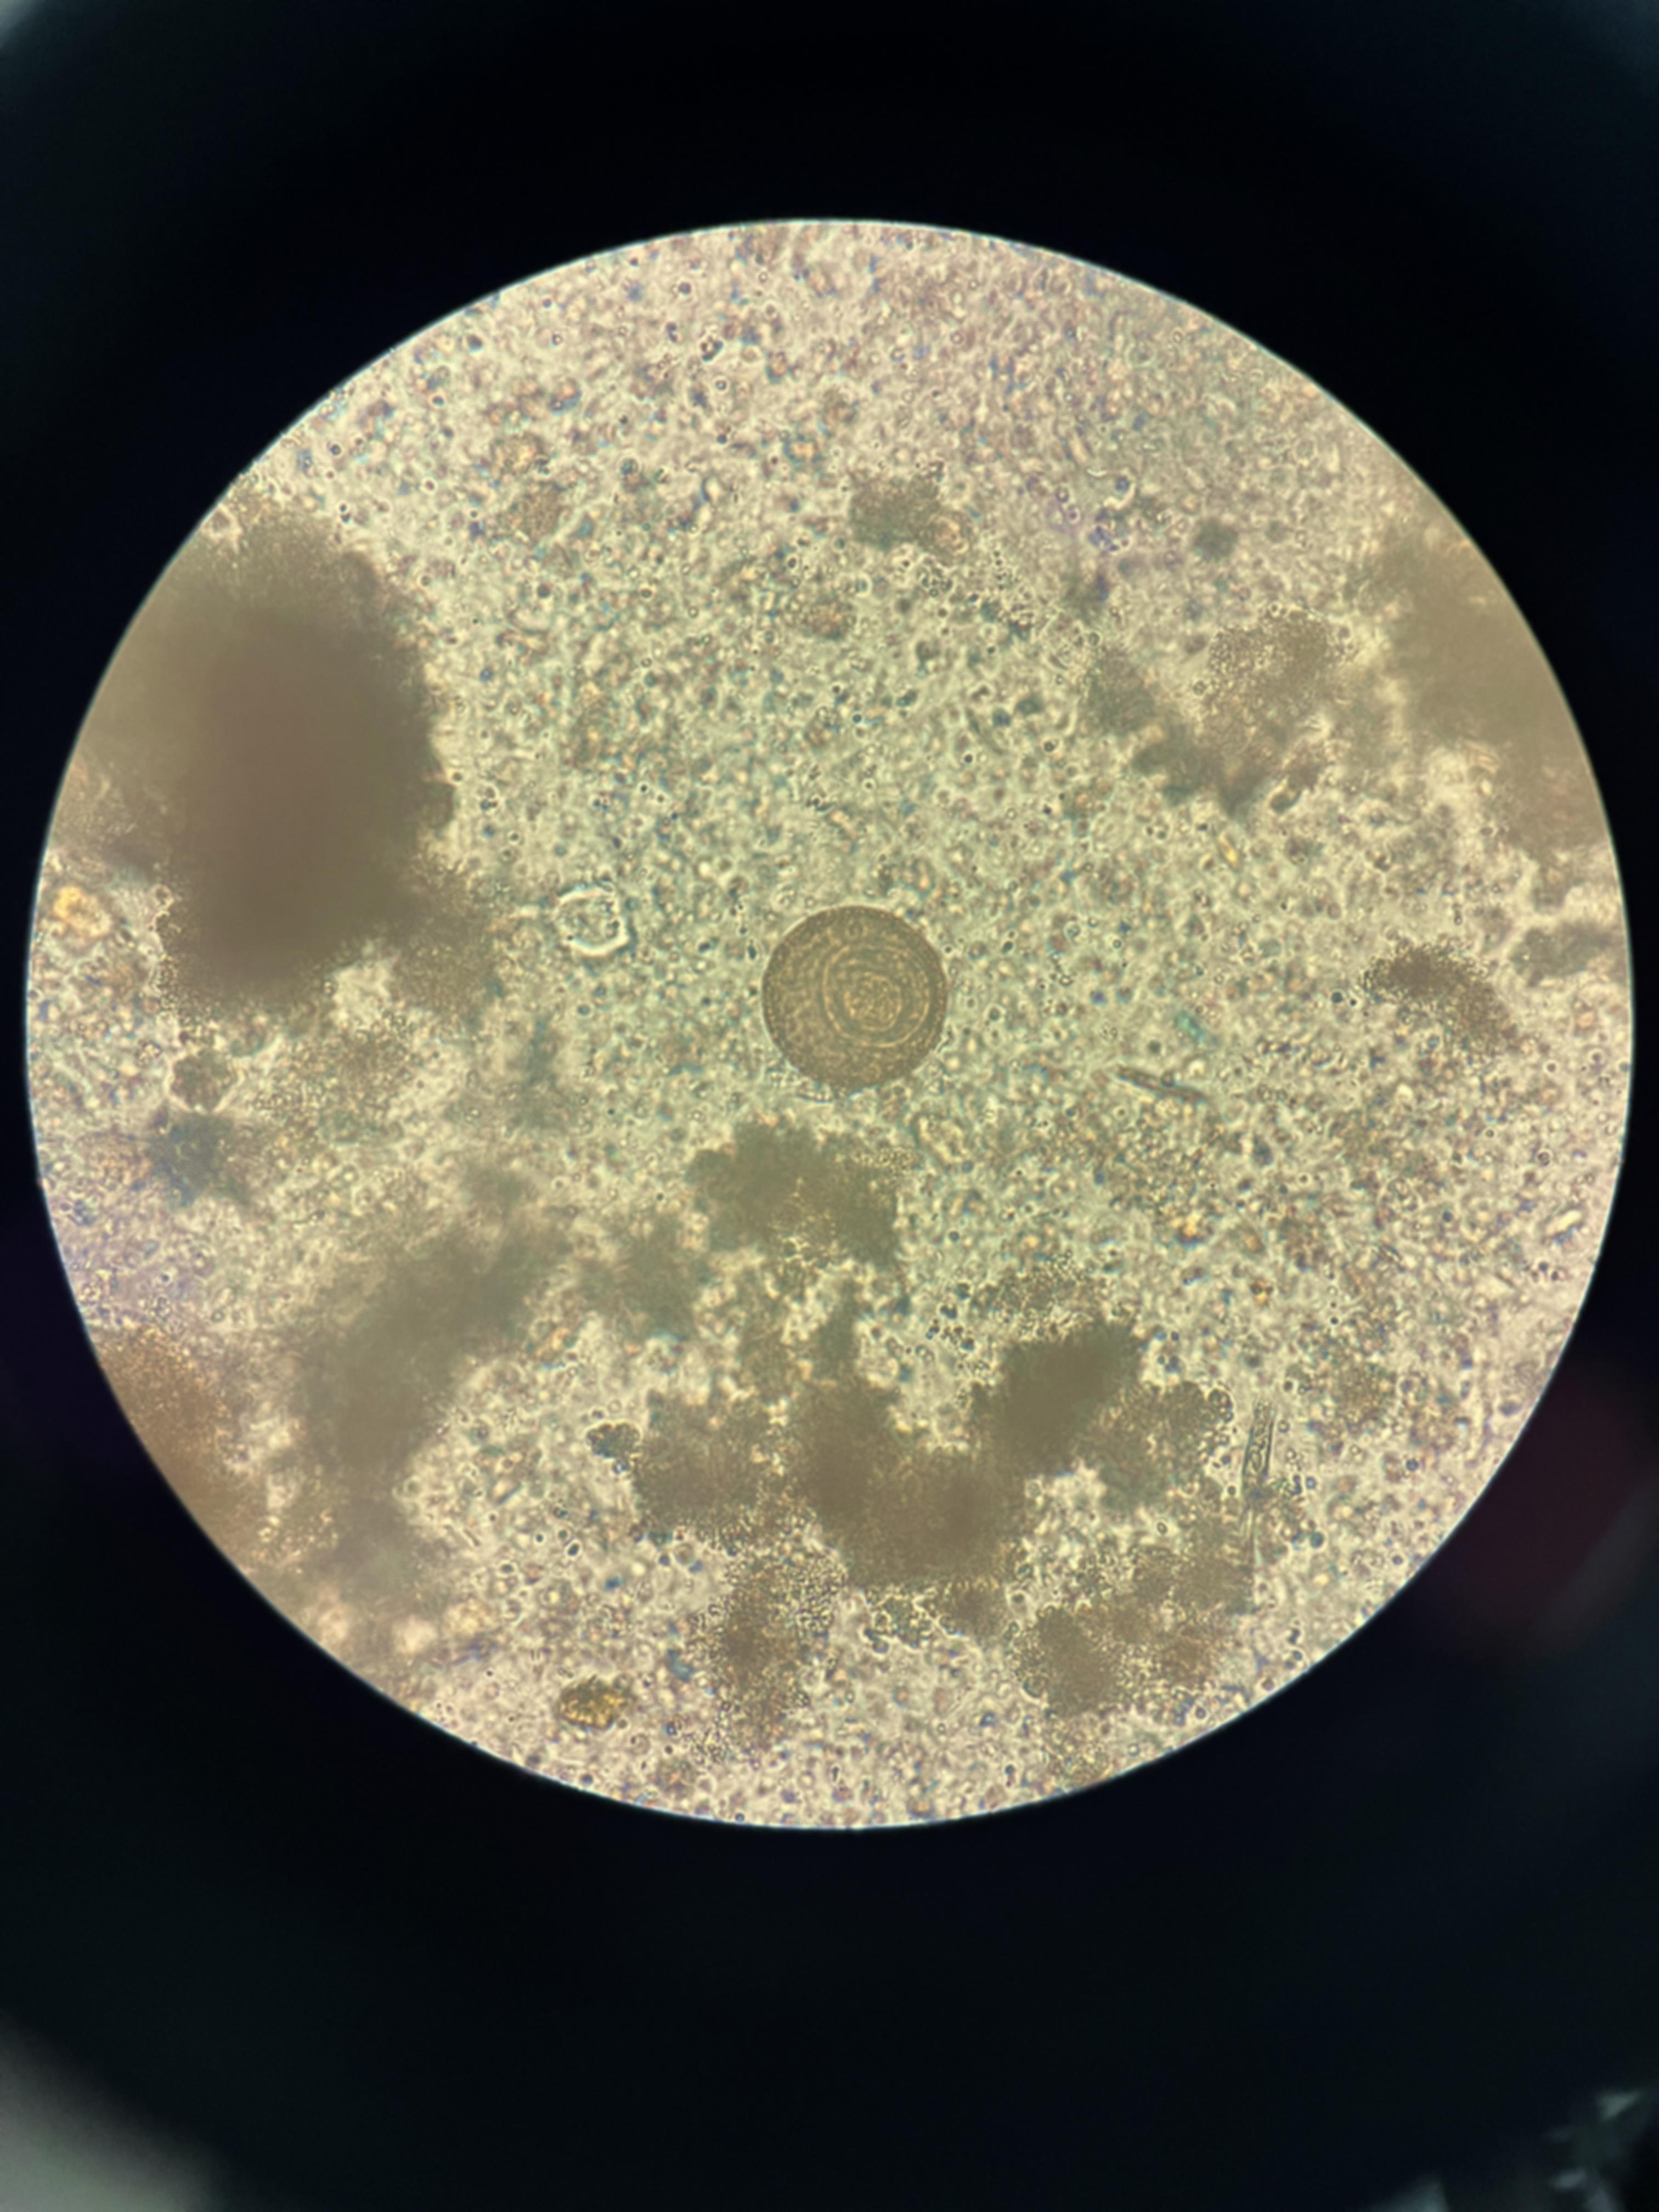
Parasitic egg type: Hymenolepis diminuta